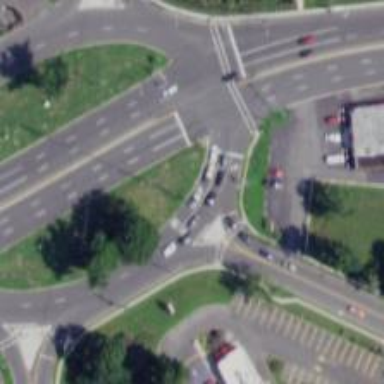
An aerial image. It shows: Primary highway intersecting roundabout.